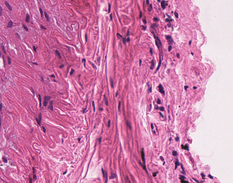
Tumor epithelial tissue: no
Tumor-associated stroma tissue: yes
Normal tissue: no